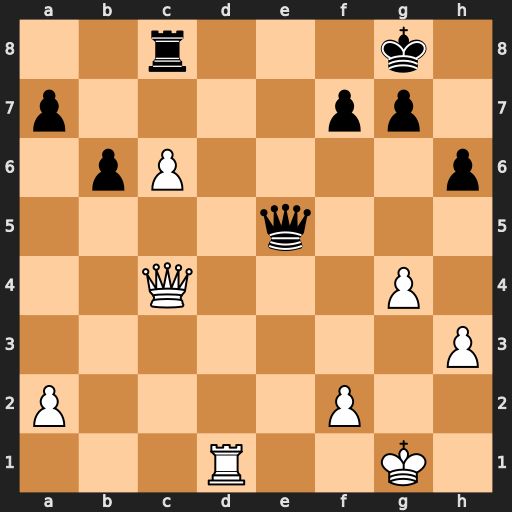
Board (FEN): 2r3k1/p4pp1/1pP4p/4q3/2Q3P1/7P/P4P2/3R2K1
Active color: w
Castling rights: -
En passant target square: -
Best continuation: Rd7 Qa1+ Kg2 Qf6 c7